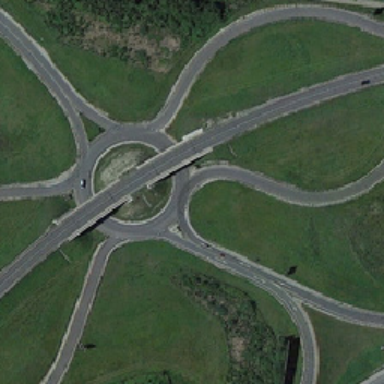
Green grass surrounds the car viaduct .